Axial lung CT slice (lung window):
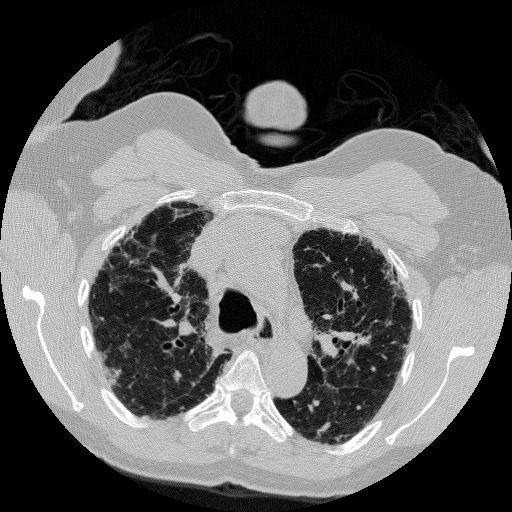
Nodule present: no